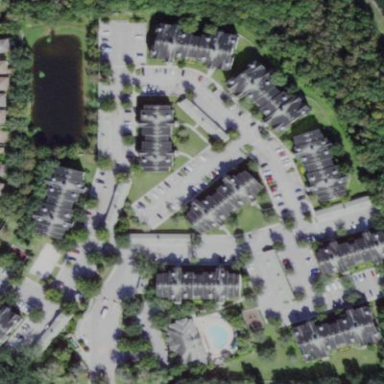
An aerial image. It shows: Residential area with apartments.